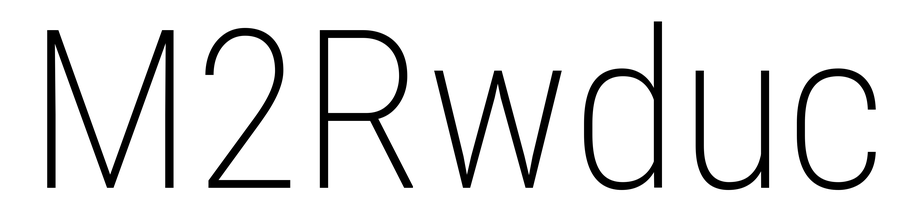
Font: Roboto_Condensed_ExtraLight